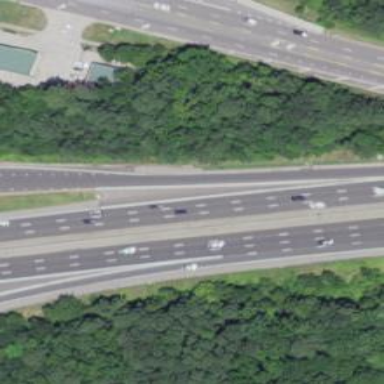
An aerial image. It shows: Motorway link.